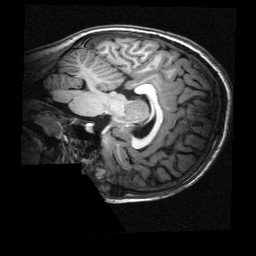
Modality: T1w
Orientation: sagittal
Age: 14
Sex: male
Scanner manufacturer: siemens
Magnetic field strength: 3 T
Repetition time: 2.3 s
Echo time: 0.00336 s